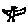
Label: bird